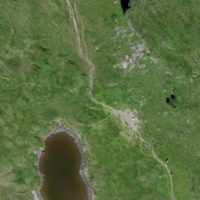
EUNIS habitat code: 26
Species observed at this site:
Veronica aphylla